Current action and preconditions to check: path_clear

Your task: For each precondition in the list above, predict whether it will hold at this action.

Consider the current scene as observed from the mobile robot's camera, and analyze the predicted future states of all dynamic agents (e.g., people, animals, vehicles, or any moving entities) within the NEXT SECOND.

IMPORTANT: Only answer "very likely" if you are absolutely certain—based on strong, clear evidence—that a dynamic agent will violate the precondition in the predicted future state. Do NOT answer "very likely" for unlikely, ambiguous, or low-probability risks.

Ask yourself for each precondition: Is there a high probability, with clear and convincing evidence, that the predicted future states of any dynamic agent will interfere with the predicted future state of the currently executing action within the NEXT SECOND, causing that precondition to fail?

Assess the risk level based on these predictions. Use "likely" or "very likely" if motions create a clear risk of interference.

Use "neutral" or "improbable" if agents are nearby but their predicted paths are clearly diverging or non-conflicting.

Failure Risk Categories: "very improbable", "improbable", "neutral", "likely", "very likely"

Answer Format: Output ONLY the probability_of_failure value from these categories: "very improbable", "improbable", "neutral", "likely", "very likely"

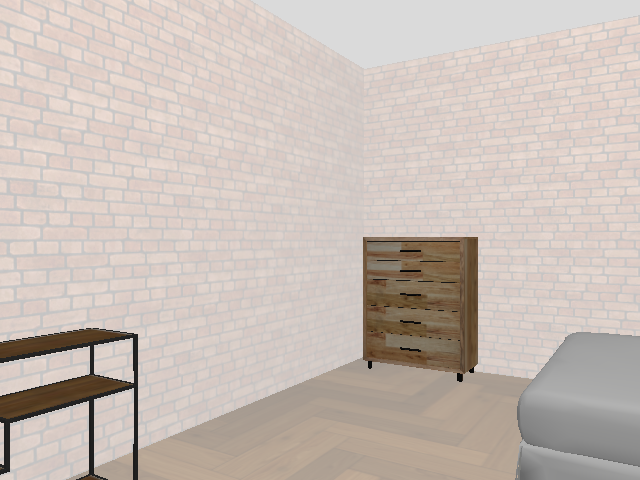

Answer: very improbable